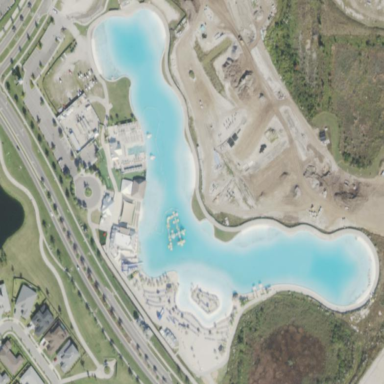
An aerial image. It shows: Water park.